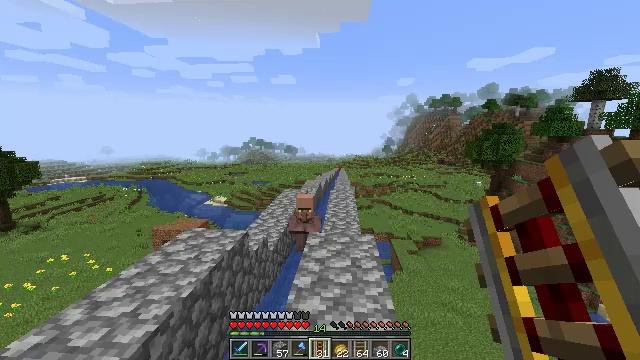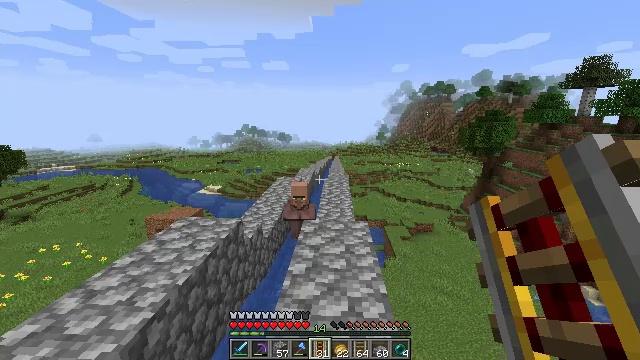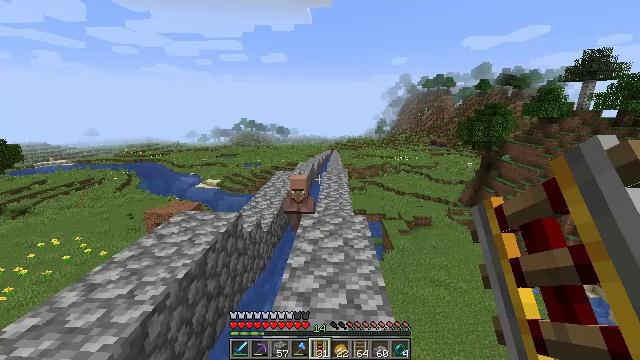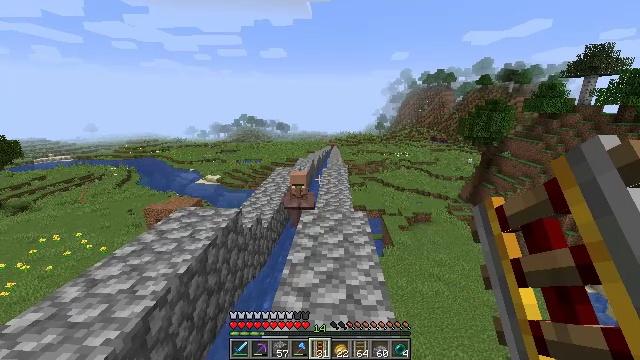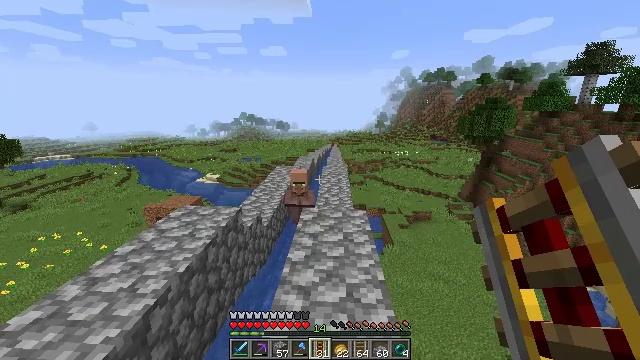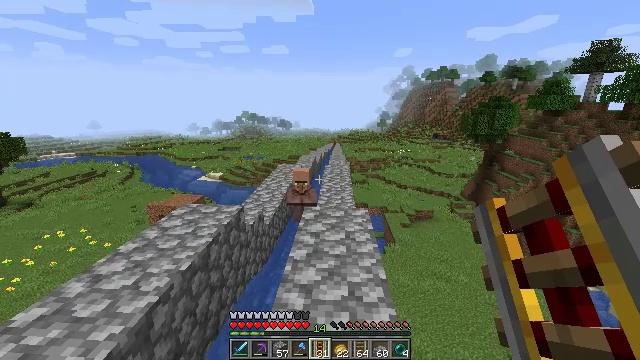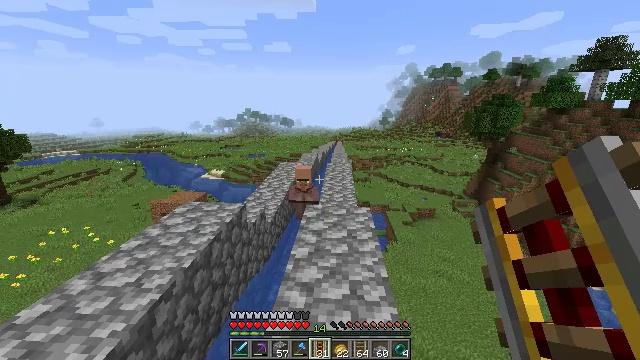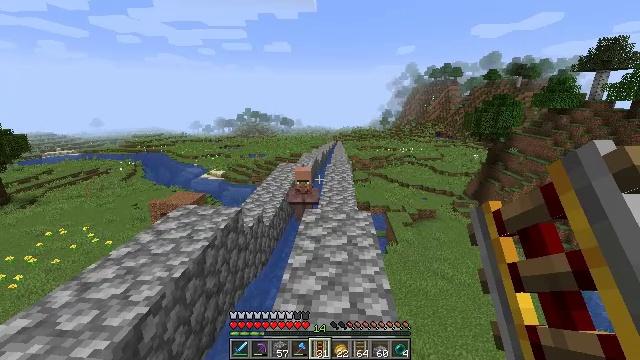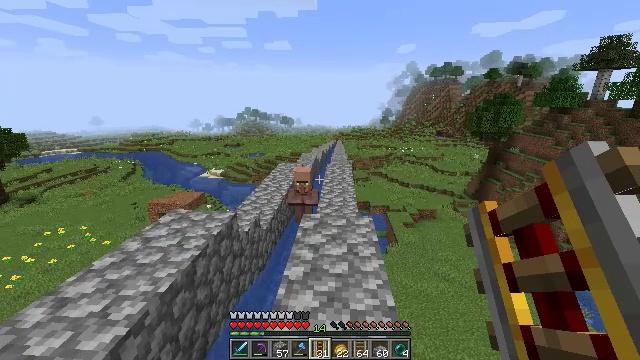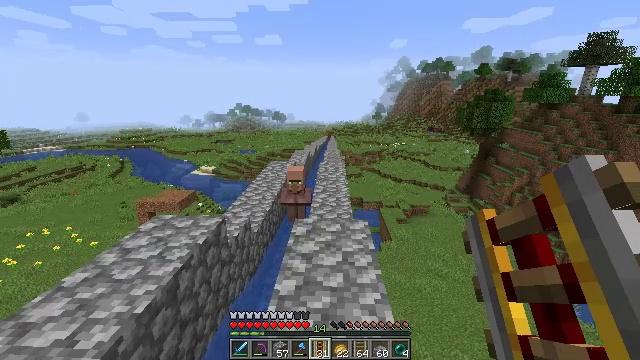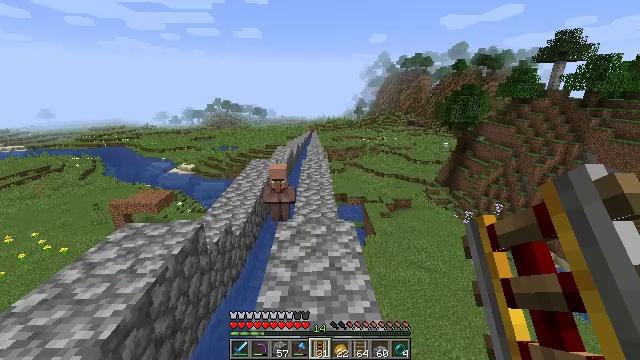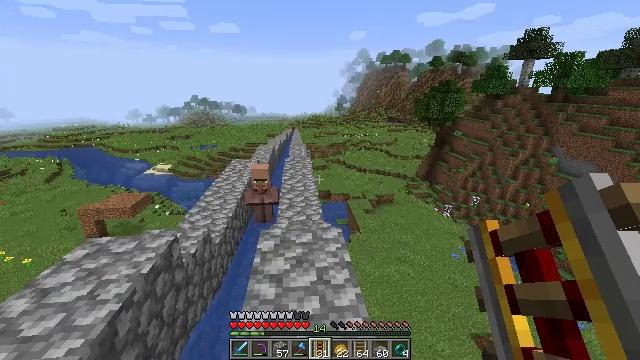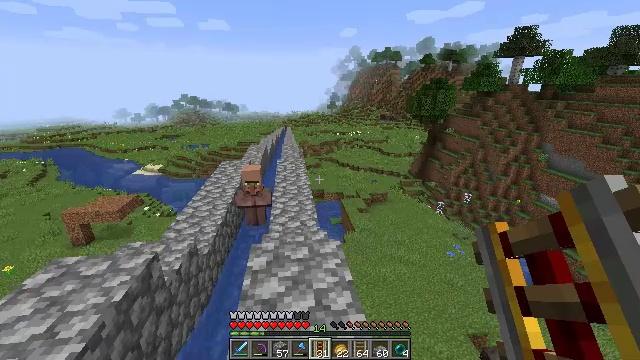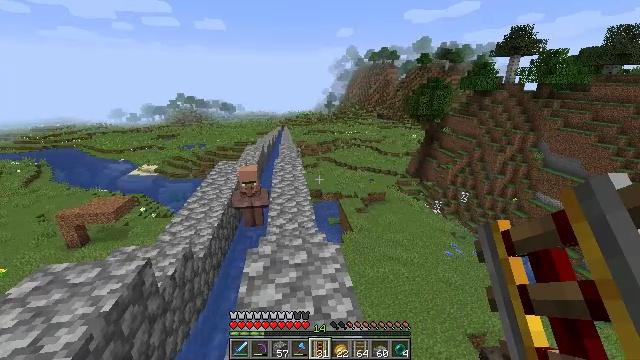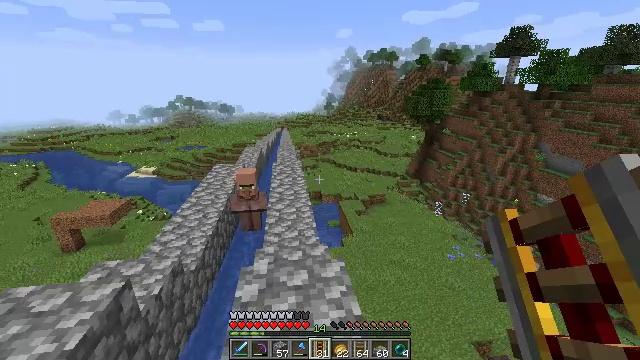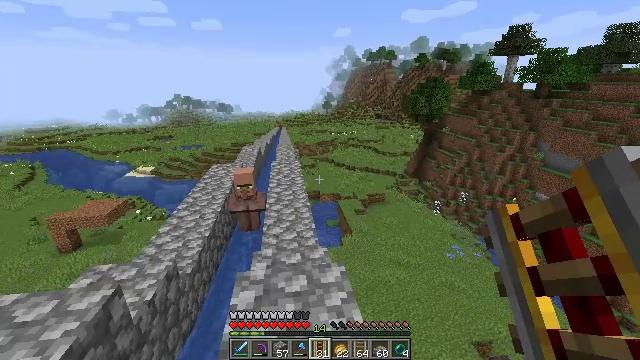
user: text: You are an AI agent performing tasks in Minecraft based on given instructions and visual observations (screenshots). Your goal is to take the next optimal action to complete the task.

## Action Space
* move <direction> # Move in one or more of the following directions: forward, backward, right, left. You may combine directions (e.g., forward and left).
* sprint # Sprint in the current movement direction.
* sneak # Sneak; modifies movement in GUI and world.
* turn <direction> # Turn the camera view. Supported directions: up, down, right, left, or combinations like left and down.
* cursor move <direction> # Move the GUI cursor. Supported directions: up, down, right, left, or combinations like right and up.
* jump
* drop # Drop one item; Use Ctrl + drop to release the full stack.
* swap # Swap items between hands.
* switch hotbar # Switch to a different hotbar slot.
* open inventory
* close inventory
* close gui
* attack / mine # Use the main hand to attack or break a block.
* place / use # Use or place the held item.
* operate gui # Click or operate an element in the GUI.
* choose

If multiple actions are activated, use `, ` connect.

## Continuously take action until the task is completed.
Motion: motion action
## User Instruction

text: Attack the ground to gather dirt.
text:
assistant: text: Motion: turn right and down
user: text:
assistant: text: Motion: turn down
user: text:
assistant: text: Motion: no_op
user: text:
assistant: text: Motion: no_op
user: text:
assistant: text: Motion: no_op
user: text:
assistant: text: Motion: move forward
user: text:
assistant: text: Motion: move forward
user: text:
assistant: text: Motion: move forward
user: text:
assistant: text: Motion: move forward, turn right
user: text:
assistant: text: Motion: move forward, turn right
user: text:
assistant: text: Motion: move forward, turn right
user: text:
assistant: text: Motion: move forward, turn right
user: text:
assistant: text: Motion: move forward
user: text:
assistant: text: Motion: move forward
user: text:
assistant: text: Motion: move forward
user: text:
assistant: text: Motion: move forward
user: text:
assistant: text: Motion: move forward
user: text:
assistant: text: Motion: move forward
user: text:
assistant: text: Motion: move forward
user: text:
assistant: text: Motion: move forward
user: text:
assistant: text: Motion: move forward
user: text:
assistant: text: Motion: move forward
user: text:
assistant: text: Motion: move forward, turn left and down
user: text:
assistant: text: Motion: move forward, turn left
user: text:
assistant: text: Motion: move forward, turn left
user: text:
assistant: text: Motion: move forward
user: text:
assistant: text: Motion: turn left
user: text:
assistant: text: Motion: no_op
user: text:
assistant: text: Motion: no_op
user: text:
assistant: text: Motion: no_op